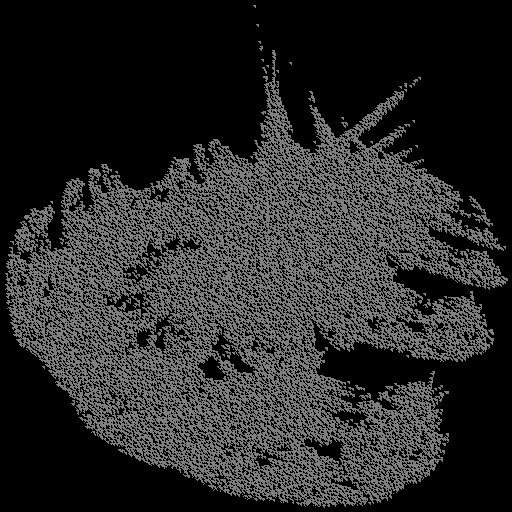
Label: broccoli